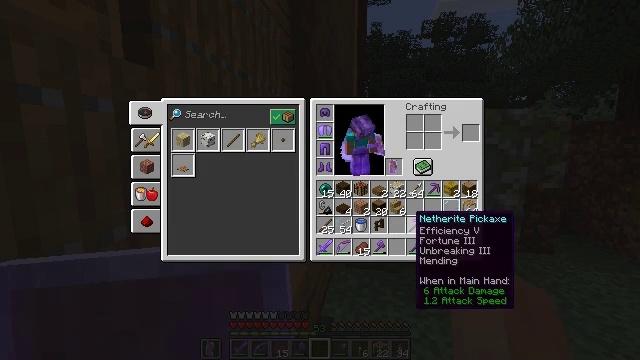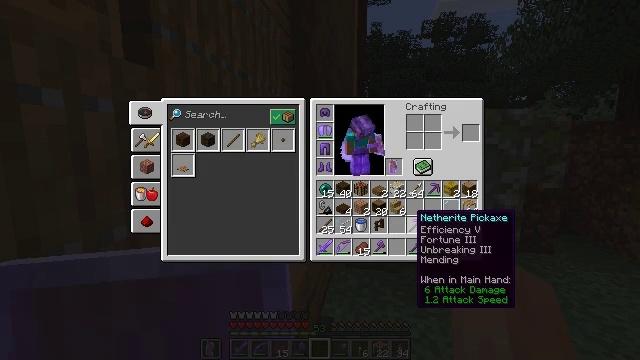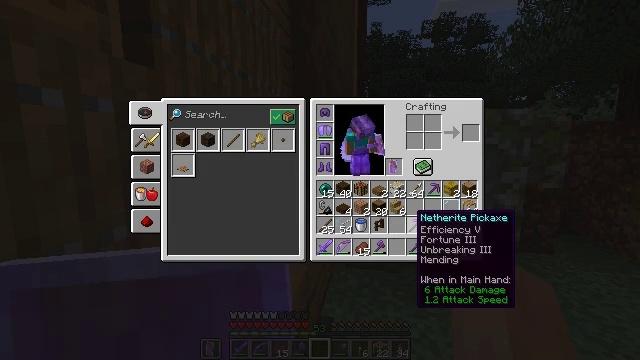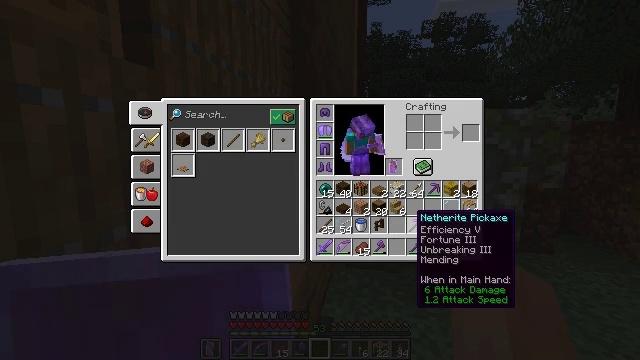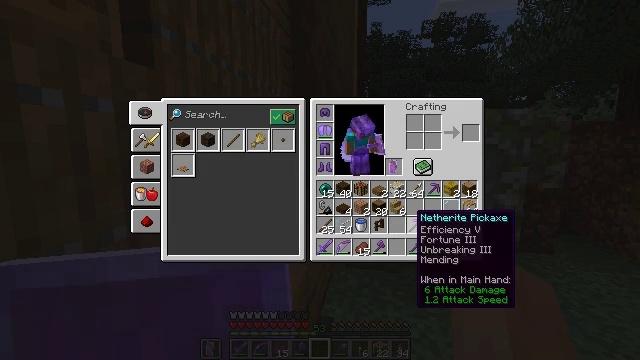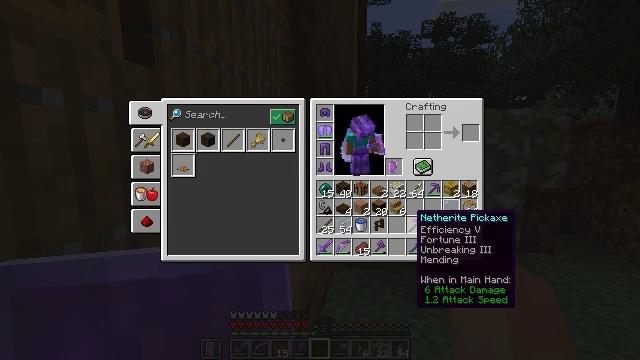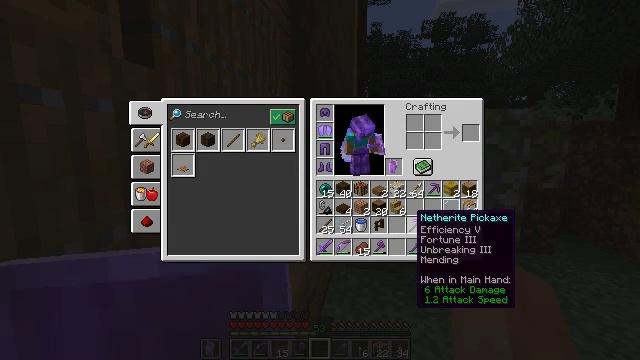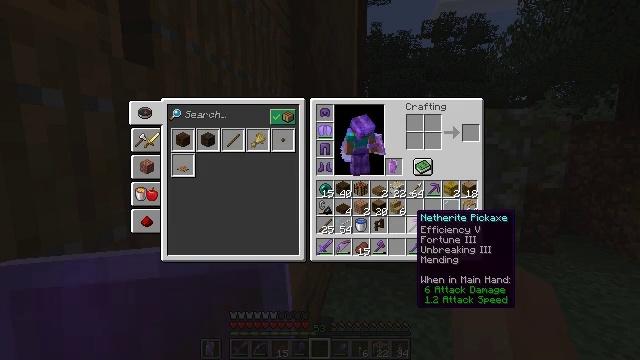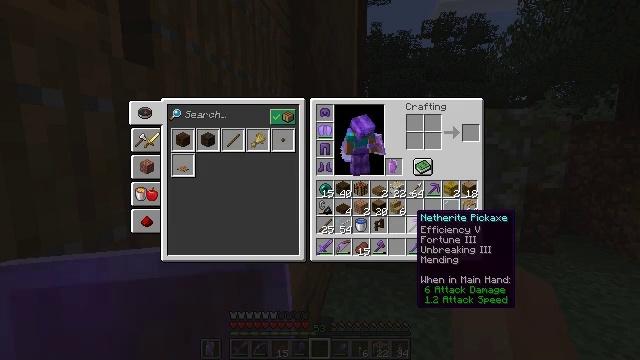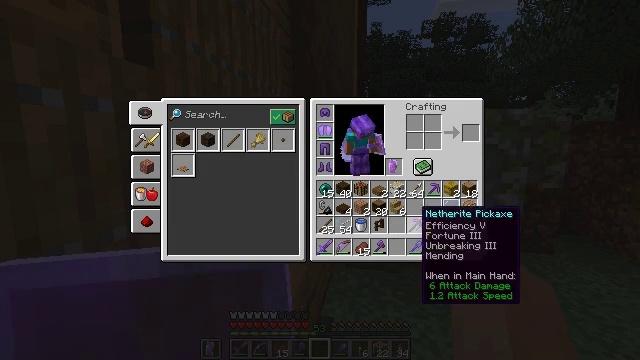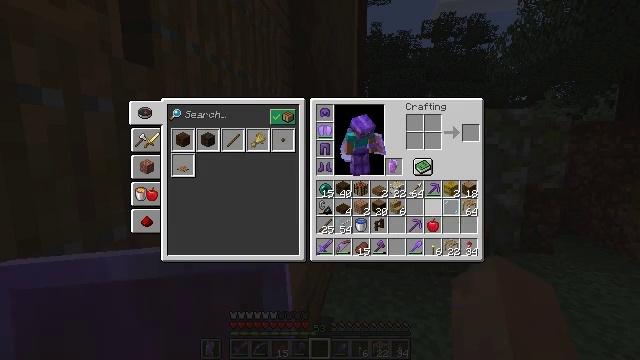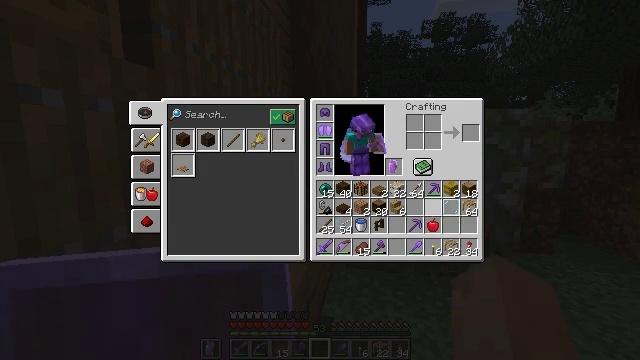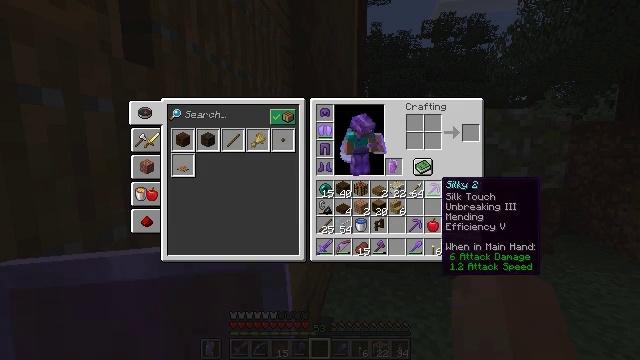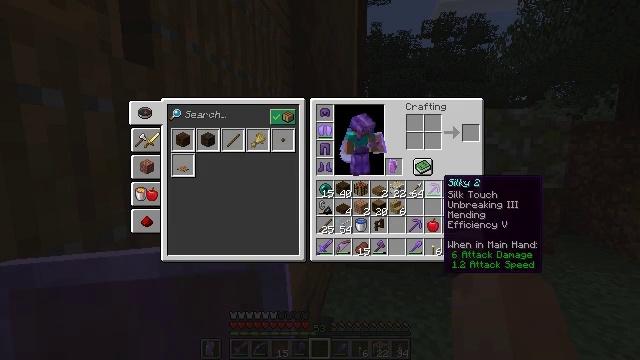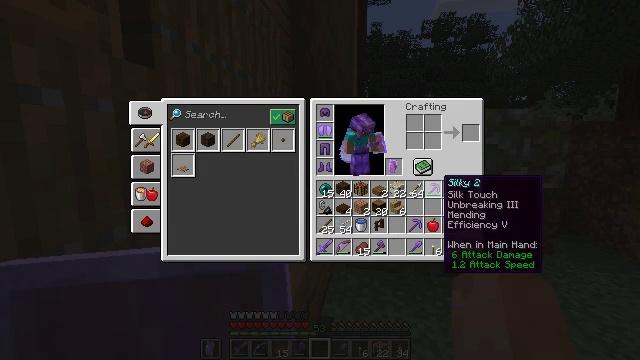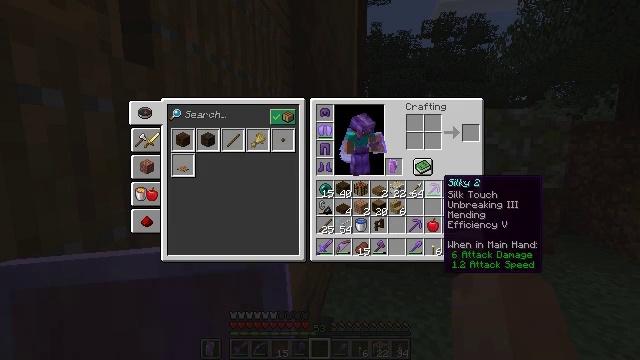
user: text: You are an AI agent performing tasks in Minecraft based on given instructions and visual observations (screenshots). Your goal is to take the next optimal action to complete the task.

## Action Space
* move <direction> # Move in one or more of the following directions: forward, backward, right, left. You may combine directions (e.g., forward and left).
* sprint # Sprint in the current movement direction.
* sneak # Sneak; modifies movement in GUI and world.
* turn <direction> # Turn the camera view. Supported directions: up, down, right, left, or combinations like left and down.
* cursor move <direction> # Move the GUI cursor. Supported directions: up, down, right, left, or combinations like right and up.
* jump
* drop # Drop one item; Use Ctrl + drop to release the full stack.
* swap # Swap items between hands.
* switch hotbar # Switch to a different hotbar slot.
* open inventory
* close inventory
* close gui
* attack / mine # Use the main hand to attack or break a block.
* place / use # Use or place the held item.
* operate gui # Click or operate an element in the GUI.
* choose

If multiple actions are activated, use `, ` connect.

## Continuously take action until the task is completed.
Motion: motion action
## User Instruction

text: Mine the mossy cobblestone underground.
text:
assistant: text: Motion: sneak
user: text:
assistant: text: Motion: sneak
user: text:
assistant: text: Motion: sneak
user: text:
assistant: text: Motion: sneak
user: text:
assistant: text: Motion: sneak
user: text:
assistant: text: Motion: sneak
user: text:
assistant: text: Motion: sneak
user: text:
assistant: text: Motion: sneak
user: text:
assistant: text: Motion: sneak
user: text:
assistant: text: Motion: sneak, turn right and up
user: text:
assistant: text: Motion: sneak
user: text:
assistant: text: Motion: sneak
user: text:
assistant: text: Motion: sneak
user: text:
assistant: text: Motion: sneak
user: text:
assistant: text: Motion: sneak
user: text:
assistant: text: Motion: sneak
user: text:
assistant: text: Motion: sneak, attack / mine
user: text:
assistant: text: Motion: sneak, attack / mine
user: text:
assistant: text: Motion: sneak
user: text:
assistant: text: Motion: sneak
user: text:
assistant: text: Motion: no_op
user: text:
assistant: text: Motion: no_op
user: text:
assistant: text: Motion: no_op
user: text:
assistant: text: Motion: no_op
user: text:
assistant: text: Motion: no_op
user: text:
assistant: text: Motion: no_op
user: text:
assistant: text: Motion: no_op
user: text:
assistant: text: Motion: no_op
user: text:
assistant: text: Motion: turn right
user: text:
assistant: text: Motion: turn right